Aerial crown-view tile of a tropical tree (Barro Colorado Island, Panama), acquired 20241112:
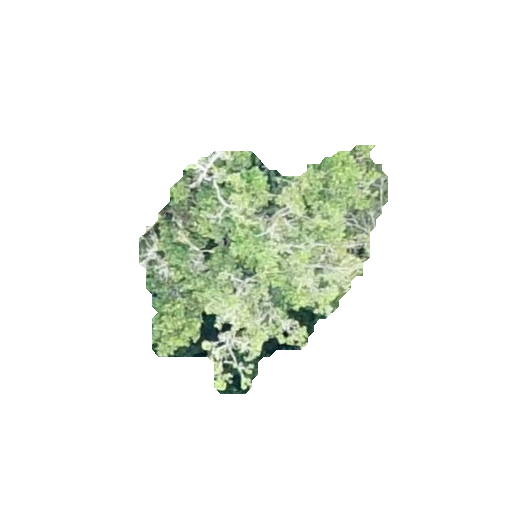
Species: Poulsenia armata
GBIF accepted scientific name: Poulsenia armata
Crown area: 62.536 m²